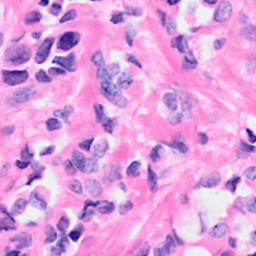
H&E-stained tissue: Breast